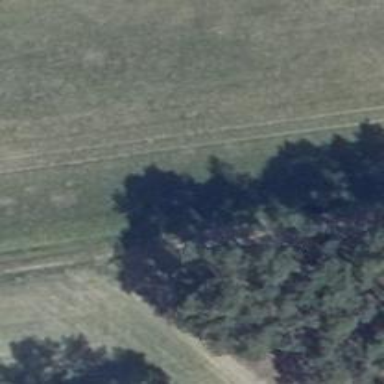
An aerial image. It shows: Hunting stand.